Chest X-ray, PA view. Patient: 35 years old, sex F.
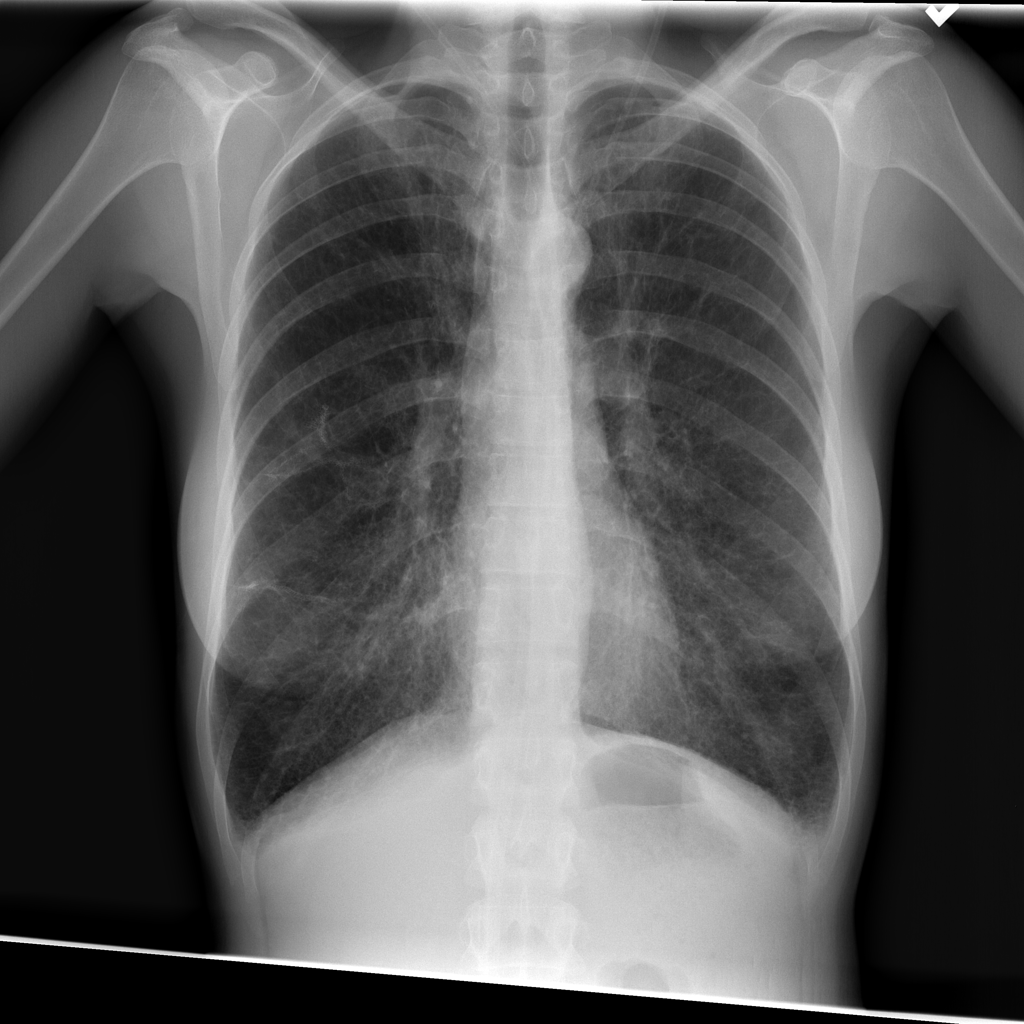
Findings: No Finding